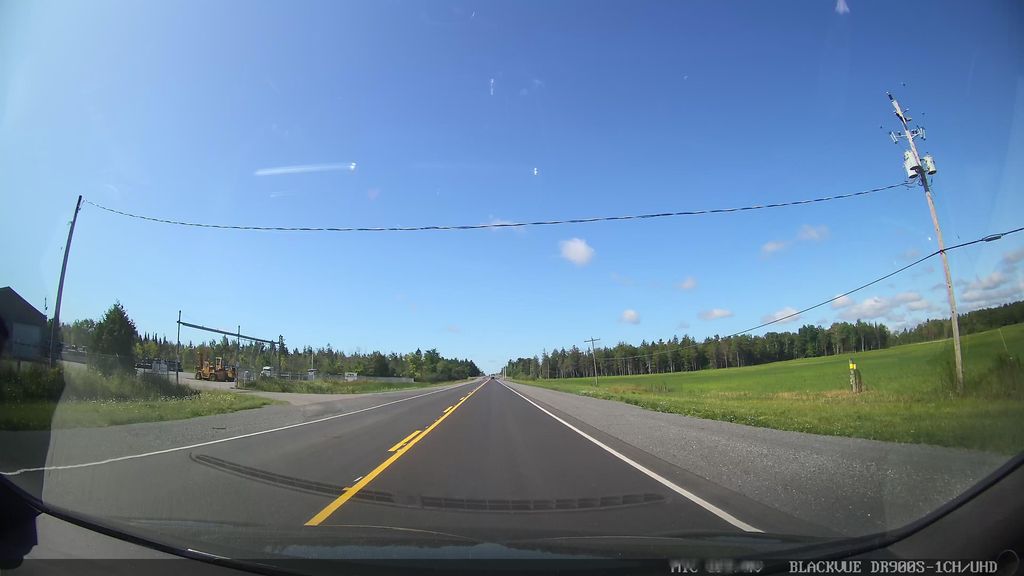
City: ottawa-gatineau